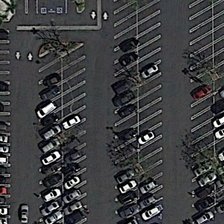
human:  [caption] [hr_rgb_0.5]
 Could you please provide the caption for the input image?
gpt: the parking lot contains a large number of cars, decorated with some small trees .

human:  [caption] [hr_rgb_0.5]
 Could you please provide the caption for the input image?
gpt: the parking lot contains a large number of cars, decorated with some small trees .

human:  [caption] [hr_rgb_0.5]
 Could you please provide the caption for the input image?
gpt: some cars are parked in a parking lot .

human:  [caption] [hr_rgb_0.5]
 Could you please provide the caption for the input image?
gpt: some cars are parked in a parking lot .

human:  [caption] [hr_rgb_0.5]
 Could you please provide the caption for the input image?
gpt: some cars are parked in a parking lot .